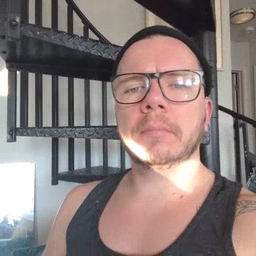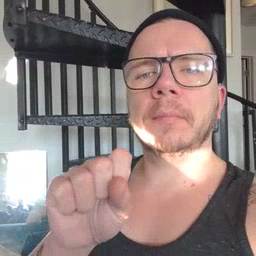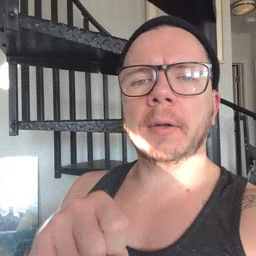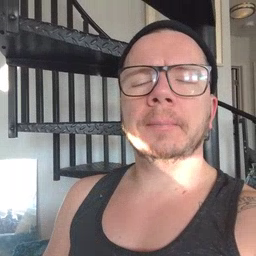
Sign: can